Question: I have a customized TextBox named "txtAddress" which contains 'Image' and 'TextBox'.
I need to be able to access its contents : 'txtAddress.Text' 'txtAddress.Image'
I've Bound the 'inner textBox.text' with the 'Template.Text' and 'inner rect.Fill' with 'Template.Background' (I'm using rectangular now, i will change it to image)

when I run the program and edit the textBox everything looks like its working and the text is changing, but when i use it from the code 'txtAddress.Text' is still "my computer" which is the of the TextBox.
I know that because i didn't put '<ContentPresenter>' somewhere in the style but where should i put the controls(image,textbox), like in listView there is '<DataTemplate>' where we add the controls
'''
<Style x:Key="TextBoxAddressStyle" BasedOn="{x:Null}" TargetType="{x:Type TextBox}">
<Setter Property="Foreground" Value="{DynamicResource {x:Static SystemColors.ControlTextBrushKey}}"/>
<Setter Property="Background" Value="{DynamicResource {x:Static SystemColors.WindowBrushKey}}"/>
<Setter Property="BorderBrush" Value="{StaticResource TextBoxBorder}"/>
<Setter Property="BorderThickness" Value="1"/>
<Setter Property="Padding" Value="1"/>
<Setter Property="AllowDrop" Value="true"/>
<Setter Property="FocusVisualStyle" Value="{x:Null}"/>
<Setter Property="ScrollViewer.PanningMode" Value="VerticalFirst"/>
<Setter Property="Stylus.IsFlicksEnabled" Value="False"/>
<Setter Property="Template">
<Setter.Value>
<ControlTemplate TargetType="{x:Type TextBox}">
<Grid HorizontalAlignment="Stretch" Height="Auto" VerticalAlignment="Stretch" Width="Auto">
<Rectangle Height="Auto" Stroke="{TemplateBinding Foreground}" VerticalAlignment="Stretch" RadiusY="11" RadiusX="11" Margin="0" Fill="{TemplateBinding OpacityMask}"/>
<!--<ContentPresenter Height="Auto" Margin="31,2,7.458,2"/>-->
<TextBox x:Name="TxtAddress" Height="Auto" Margin="31,2,7.458,2" VerticalAlignment="Stretch" MaxLines="1" Text="{TemplateBinding Text}" AcceptsTab="True" Style="{DynamicResource TextBoxStyle2}" SelectionBrush="#C859003D" FontSize="{TemplateBinding FontSize}" AcceptsReturn="False"/>
<Rectangle Fill="#5AFFFFFF" HorizontalAlignment="Stretch" Height="6.375" Margin="6,2.25,6,0" RadiusY="6" RadiusX="6" Stroke="{x:Null}" VerticalAlignment="Top" Width="Auto" d:IsLocked="True"/>
<Rectangle x:Name="ImgAddress" Fill="{TemplateBinding Background}" HorizontalAlignment="Left" Height="24" Margin="7,1,0,0" RadiusY="0" RadiusX="0" VerticalAlignment="Top" Width="24" StrokeThickness="0">
<Rectangle.Stroke>
<LinearGradientBrush EndPoint="0.5,1" StartPoint="0.5,0">
<GradientStop Color="Black" Offset="1"/>
<GradientStop Color="White"/>
</LinearGradientBrush>
</Rectangle.Stroke>
</Rectangle>
</Grid>
<ControlTemplate.Triggers>
<Trigger Property="IsEnabled" Value="false">
<Setter Property="Foreground" Value="{DynamicResource {x:Static SystemColors.GrayTextBrushKey}}"/>
</Trigger>
</ControlTemplate.Triggers>
</ControlTemplate>
</Setter.Value>
</Setter>
<Style.Triggers>
<MultiTrigger>
<MultiTrigger.Conditions>
<Condition Property="IsInactiveSelectionHighlightEnabled" Value="true"/>
<Condition Property="IsSelectionActive" Value="false"/>
</MultiTrigger.Conditions>
<Setter Property="SelectionBrush" Value="{DynamicResource {x:Static SystemColors.InactiveSelectionHighlightBrushKey}}"/>
</MultiTrigger>
</Style.Triggers>
</Style>
'''
'''
<Style x:Key="TextBoxStyle2" BasedOn="{x:Null}" TargetType="{x:Type TextBox}">
<Setter Property="Foreground" Value="{DynamicResource {x:Static SystemColors.ControlTextBrushKey}}"/>
<Setter Property="Background" Value="{DynamicResource {x:Static SystemColors.WindowBrushKey}}"/>
<Setter Property="BorderBrush" Value="{StaticResource TextBoxBorder}"/>
<Setter Property="BorderThickness" Value="1"/>
<Setter Property="Padding" Value="1"/>
<Setter Property="AllowDrop" Value="true"/>
<Setter Property="FocusVisualStyle" Value="{x:Null}"/>
<Setter Property="ScrollViewer.PanningMode" Value="VerticalFirst"/>
<Setter Property="Stylus.IsFlicksEnabled" Value="False"/>
<Setter Property="Template">
<Setter.Value>
<ControlTemplate TargetType="{x:Type TextBox}">
<ScrollViewer x:Name="PART_ContentHost" SnapsToDevicePixels="{TemplateBinding SnapsToDevicePixels}" FontSize="13.333" PanningMode="HorizontalOnly"/>
<ControlTemplate.Triggers>
<Trigger Property="IsEnabled" Value="false">
<Setter Property="Foreground" Value="{DynamicResource {x:Static SystemColors.GrayTextBrushKey}}"/>
</Trigger>
</ControlTemplate.Triggers>
</ControlTemplate>
</Setter.Value>
</Setter>
<Style.Triggers>
<MultiTrigger>
<MultiTrigger.Conditions>
<Condition Property="IsInactiveSelectionHighlightEnabled" Value="true"/>
<Condition Property="IsSelectionActive" Value="false"/>
</MultiTrigger.Conditions>
<Setter Property="SelectionBrush" Value="{DynamicResource {x:Static SystemColors.InactiveSelectionHighlightBrushKey}}"/>
</MultiTrigger>
</Style.Triggers>
</Style>
'''
'''
<TextBox x:Name="txtAddress" Margin="34,5,32,0" TextWrapping="Wrap" Text="My Computer" Style="{DynamicResource TextBoxAddressStyle}" Height="25" VerticalAlignment="Top" FontWeight="Bold" MinHeight="25" MaxHeight="25">
<TextBox.Background>
<ImageBrush ImageSource="BtnImg/computer.png" Stretch="None"/>
</TextBox.Background>
<TextBox.Foreground>
<LinearGradientBrush EndPoint="0.5,1" StartPoint="0.5,0">
<GradientStop Color="#FF779198" Offset="0.1"/>
<GradientStop Color="#FF789399" Offset="0.93"/>
<GradientStop Color="#FFBFD3D7" Offset="0.513"/>
<GradientStop Color="#FF343E41" Offset="1"/>
<GradientStop Color="#FF5C6E73"/>
</LinearGradientBrush>
</TextBox.Foreground>
<TextBox.OpacityMask>
<LinearGradientBrush EndPoint="0.5,1" StartPoint="0.5,0">
<GradientStop Color="#FF94B5BD" Offset="0.1"/>
<GradientStop Color="#FF94B5BD" Offset="0.93"/>
<GradientStop Color="#FFE7FBFF" Offset="0.513"/>
<GradientStop Color="#FF7B9399" Offset="1"/>
<GradientStop Color="#FF7B9399"/>
</LinearGradientBrush>
</TextBox.OpacityMask>
</TextBox>
'''
thanks in advance.
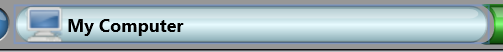
Answer: You're placing a 'TextBox' inside the Template for another 'TextBox'.
The visual tree will look like this:
'''
TextBox
Grid
Rectangle
TextBox
Rectangle
Rectangle
'''
Which is not ideal in the first place, but if you want to keep things like that, just make sure you bind the inner TextBox's 'Text' property to the outer one, via <URL> Data Binding like so:
'''
<TextBox x:Name="TxtAddress" Text="{Binding Text,
Mode=TwoWay,
UpdateSourceTrigger=PropertyChanged,
RelativeSource={RelativeSource AncestorType={x:Type TextBox}}}" ... />
'''
---
In addition to all this, I already mentioned several times that you're NOT supposed to be manipulating UI elements in procedural code in WPF.
Instead, create a proper ViewModel to store your data:
'''
public class MyViewModel
{
public string Text {get;set;}
}
'''
then use DataBinding to bind your TextBox to that data:
'''
<TextBox Text="{Binding Text}"/>
'''
And whenever you need to retrieve the value, retrieve the value from the VM, NOT the UI.